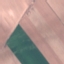
Label: AnnualCrop